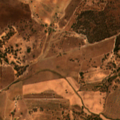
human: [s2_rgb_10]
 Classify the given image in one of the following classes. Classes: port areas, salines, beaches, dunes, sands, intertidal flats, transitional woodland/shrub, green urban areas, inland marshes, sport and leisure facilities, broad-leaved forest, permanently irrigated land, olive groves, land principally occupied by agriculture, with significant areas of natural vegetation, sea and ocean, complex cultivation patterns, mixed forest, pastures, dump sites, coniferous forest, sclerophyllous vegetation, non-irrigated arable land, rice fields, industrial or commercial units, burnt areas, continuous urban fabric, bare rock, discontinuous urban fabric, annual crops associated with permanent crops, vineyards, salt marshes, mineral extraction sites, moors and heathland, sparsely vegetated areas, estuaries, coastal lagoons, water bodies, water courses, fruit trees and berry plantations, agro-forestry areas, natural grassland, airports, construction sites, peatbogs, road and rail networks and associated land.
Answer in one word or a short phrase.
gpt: non-irrigated arable land, permanently irrigated land, annual crops associated with permanent crops, land principally occupied by agriculture, with significant areas of natural vegetation, agro-forestry areas, broad-leaved forest, transitional woodland/shrub